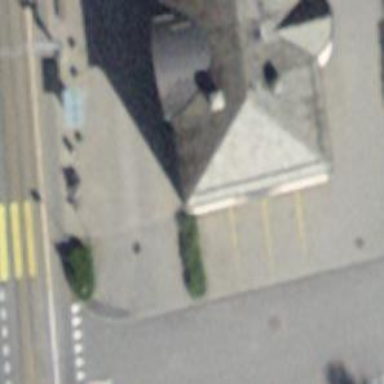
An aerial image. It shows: Public transport shelter.